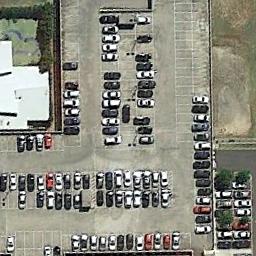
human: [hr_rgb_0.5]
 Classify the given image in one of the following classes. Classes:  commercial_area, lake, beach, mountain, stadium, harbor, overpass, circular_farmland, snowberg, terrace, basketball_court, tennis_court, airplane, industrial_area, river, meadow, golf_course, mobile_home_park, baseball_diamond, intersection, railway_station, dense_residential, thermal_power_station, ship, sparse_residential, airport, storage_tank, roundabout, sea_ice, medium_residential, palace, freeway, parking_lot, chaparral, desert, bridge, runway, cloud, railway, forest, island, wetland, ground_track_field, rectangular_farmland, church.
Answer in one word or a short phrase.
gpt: parking_lot